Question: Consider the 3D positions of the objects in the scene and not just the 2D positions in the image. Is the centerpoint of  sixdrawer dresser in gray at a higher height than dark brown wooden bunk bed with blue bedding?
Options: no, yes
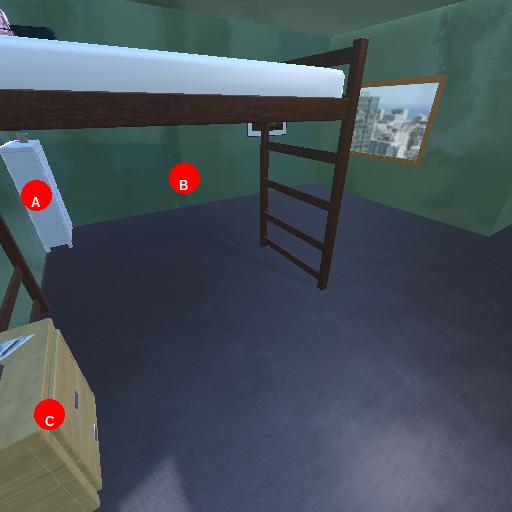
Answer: no